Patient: sex F, age 69
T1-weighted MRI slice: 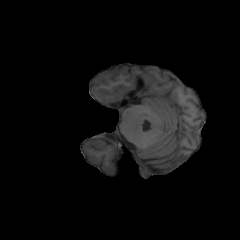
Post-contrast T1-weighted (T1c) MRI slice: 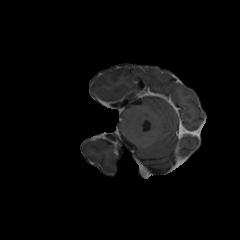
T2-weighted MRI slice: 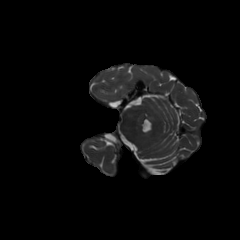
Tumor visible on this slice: no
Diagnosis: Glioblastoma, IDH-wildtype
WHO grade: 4